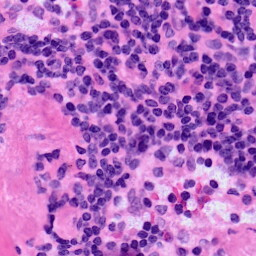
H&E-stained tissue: LymphNode